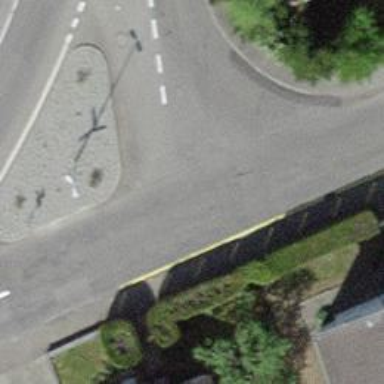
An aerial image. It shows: Asphalt cycleway.